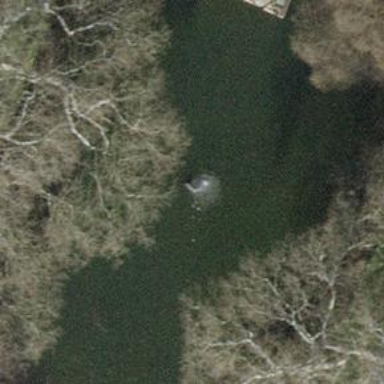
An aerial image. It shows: Pond with natural water.